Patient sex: F
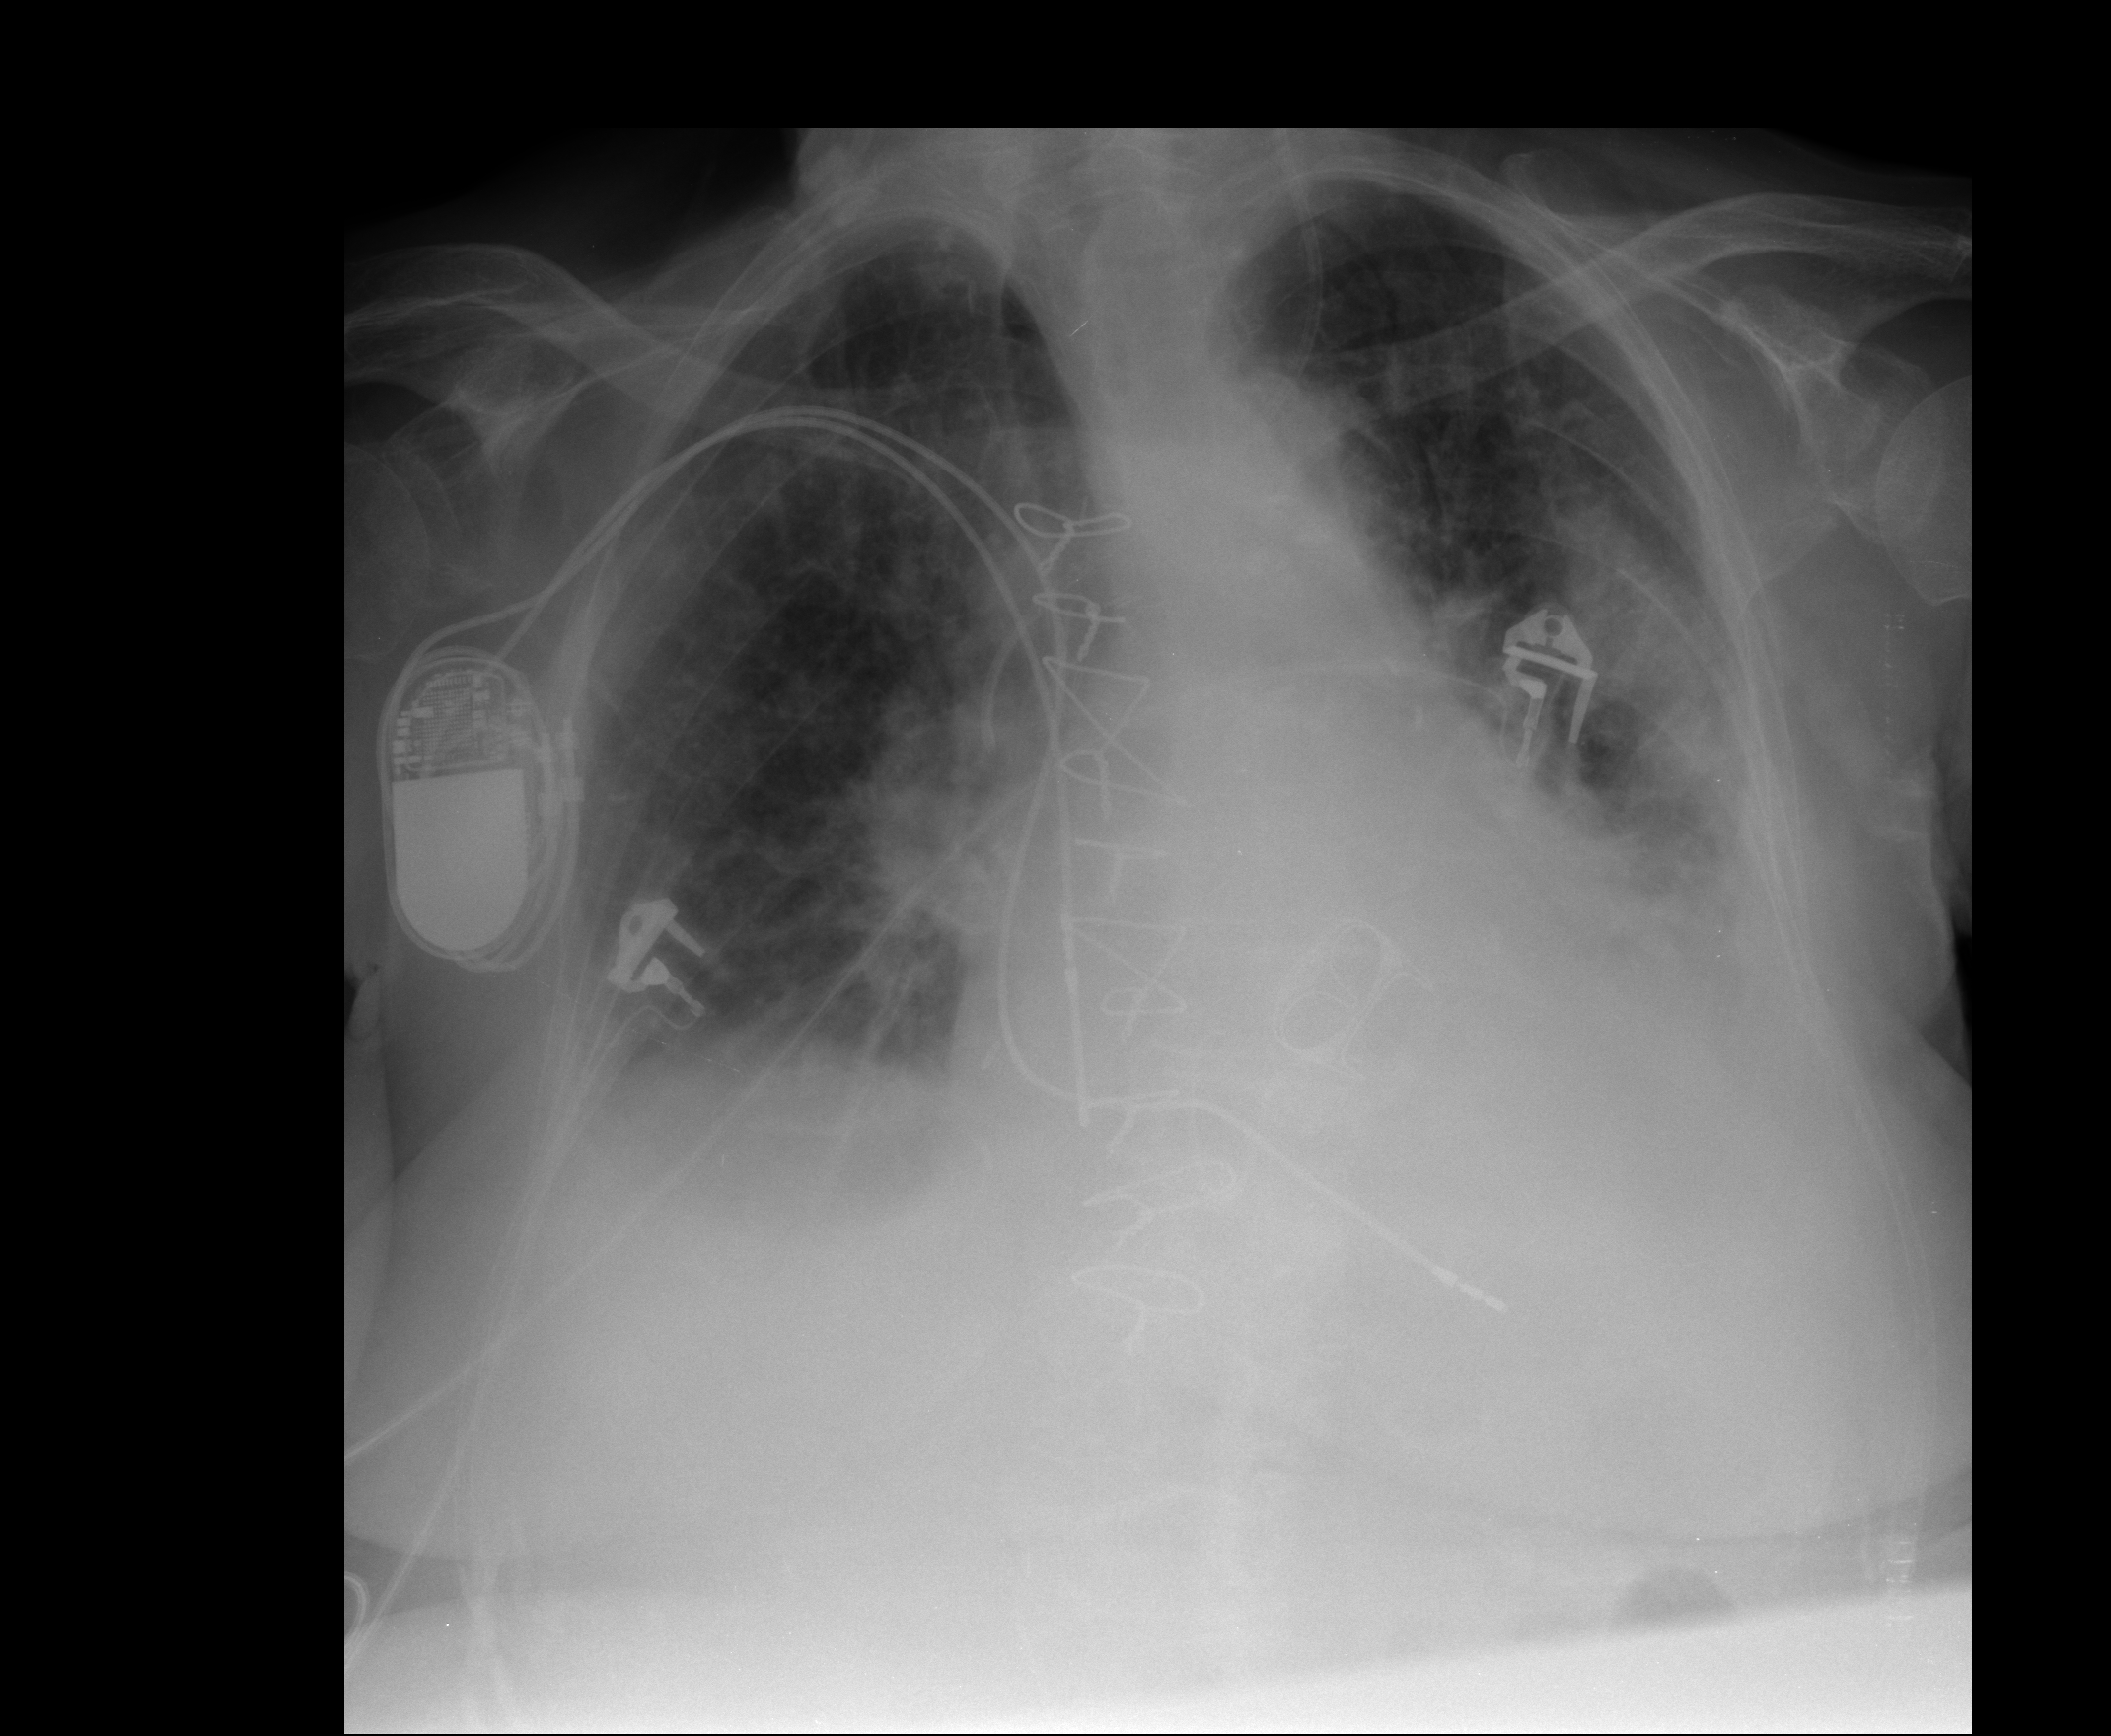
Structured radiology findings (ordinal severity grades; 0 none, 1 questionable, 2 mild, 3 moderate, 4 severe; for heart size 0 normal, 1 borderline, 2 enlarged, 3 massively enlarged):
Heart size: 2
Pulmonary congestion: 2
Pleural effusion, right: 2
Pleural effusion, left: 2
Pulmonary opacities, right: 2
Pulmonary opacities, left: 3
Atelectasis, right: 2
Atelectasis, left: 2